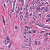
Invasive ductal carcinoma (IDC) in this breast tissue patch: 1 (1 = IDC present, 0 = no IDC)